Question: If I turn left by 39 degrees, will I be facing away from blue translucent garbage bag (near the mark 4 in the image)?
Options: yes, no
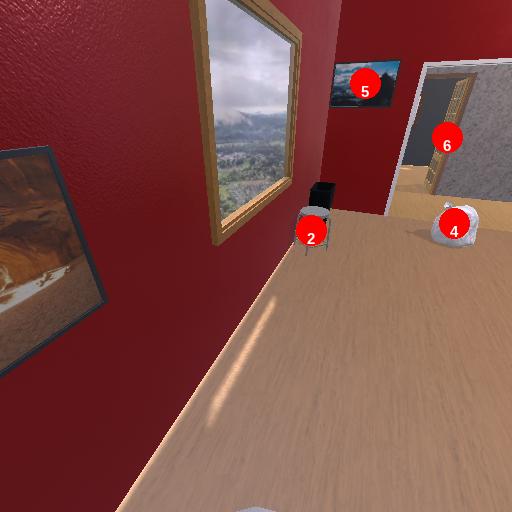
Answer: yes